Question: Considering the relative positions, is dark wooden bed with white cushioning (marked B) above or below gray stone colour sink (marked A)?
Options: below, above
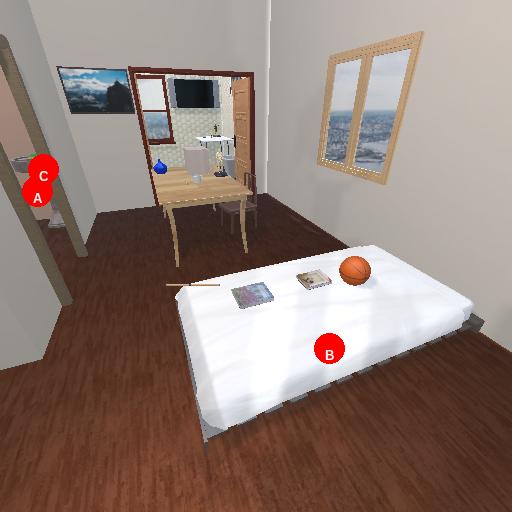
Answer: below